Interaction volume radius: 5 \u00c5
Interaction volume height: 20 \u00c5
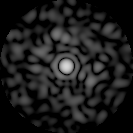
Disorder parameter: 0.8297